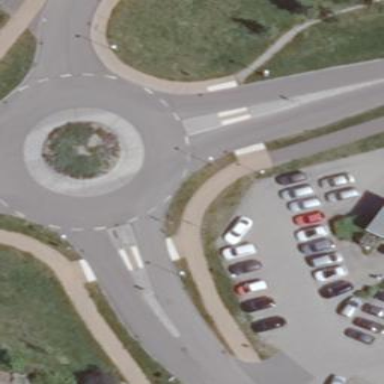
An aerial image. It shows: Tertiary road with asphalt surface leading to roundabout.